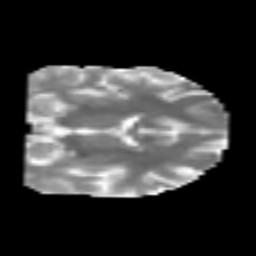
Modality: MD
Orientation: coronal
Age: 25
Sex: male
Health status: healthy